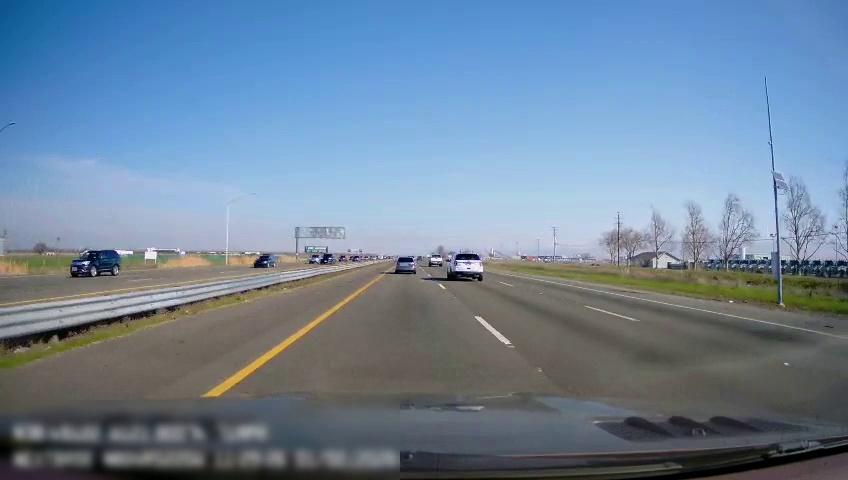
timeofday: Day
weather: Sunny
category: Drivable Space
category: Drivable Space
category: Vehicles | SUV
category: Vehicles | SUV
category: Vehicles | SUV
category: Vehicles | SUV
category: Vehicles | SUV
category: Vehicles | SUV
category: Vehicles | Truck
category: Lanes | Current Lane
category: Lanes | Current Lane
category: Lanes | Alternate Lane
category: Lanes | Alternate Lane
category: Lanes | Opposite Lane
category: Lanes | Opposite Lane